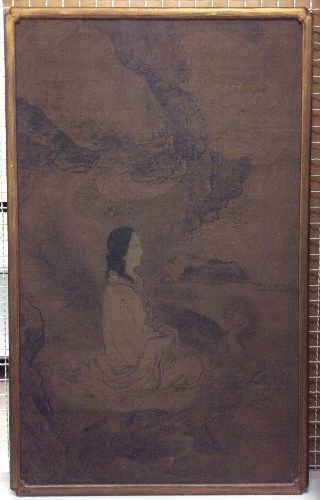
Artist: Jiang Feng
Artist bio: Chinese
Object type: Hanging scroll
Classification: Paintings
Medium: Hanging scroll; ink and color on silk
Culture: China
Period: Ming (1368–1644) or Qing (1644–1911) dynasty
Dimensions: 62 3/4 x 38 1/4 in. (159.4 x 97.2cm)
Department: Asian Art
Credit line: Gift of Mrs. Maurice Casalis, 1945
Accession year: 1945
Repository: Metropolitan Museum of Art, New York, NY
Tags: Women